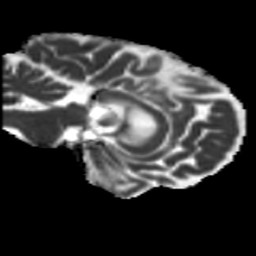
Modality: MD
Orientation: sagittal
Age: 68
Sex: female
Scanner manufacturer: siemens
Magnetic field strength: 3 T
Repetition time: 5.25 s
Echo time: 0.08 s